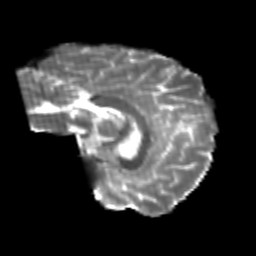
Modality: T2w
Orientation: sagittal
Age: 21
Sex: male
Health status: healthy
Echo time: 0.074 s